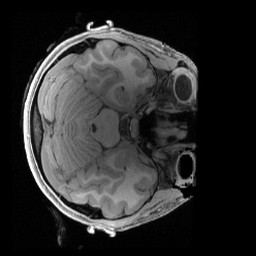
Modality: T1w
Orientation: axial
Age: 18
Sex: female
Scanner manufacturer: siemens
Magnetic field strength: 3 T
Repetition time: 2.4 s
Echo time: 0.00241 s